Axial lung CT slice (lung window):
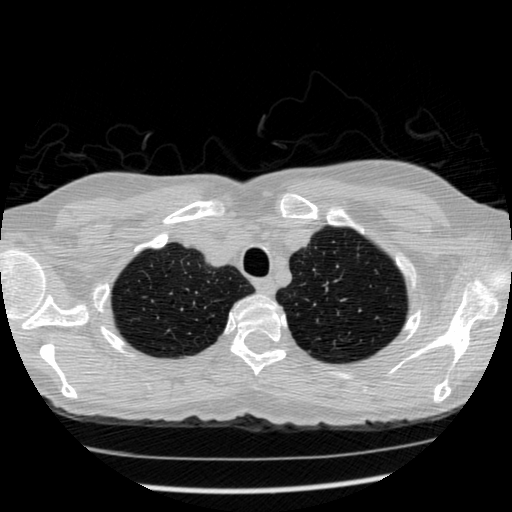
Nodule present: no